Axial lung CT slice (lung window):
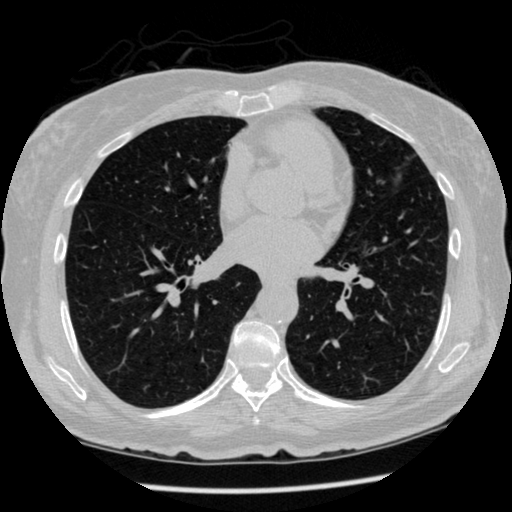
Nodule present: no